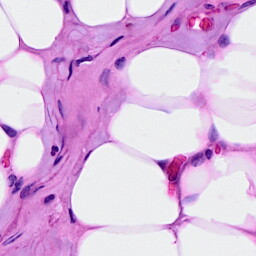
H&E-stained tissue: Breast